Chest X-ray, AP view. Patient: 46 years old, sex F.
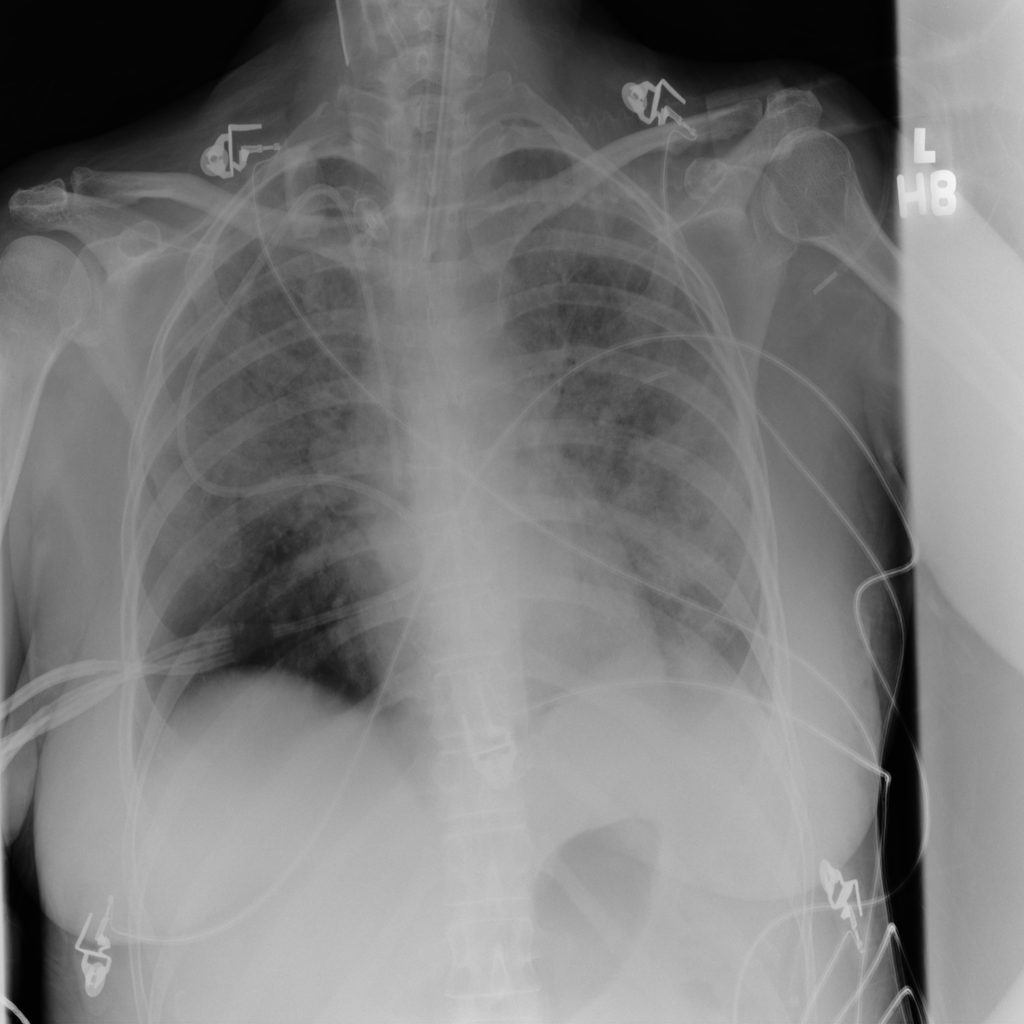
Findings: Infiltration